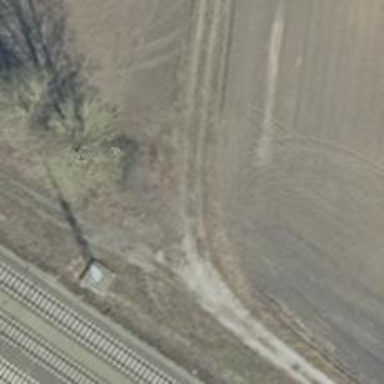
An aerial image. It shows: Gravel track with grade3 tracktype.